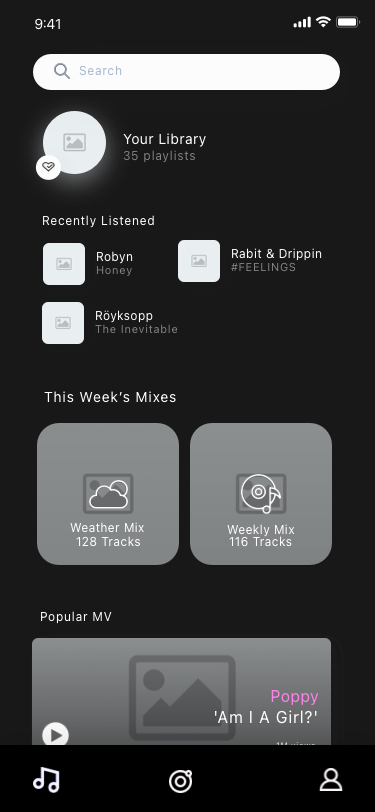
Text in this UI design:
35 playlists
Your Library
Popular MV
This Week’s Mixes
Recently Listened